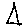
Label: triangle